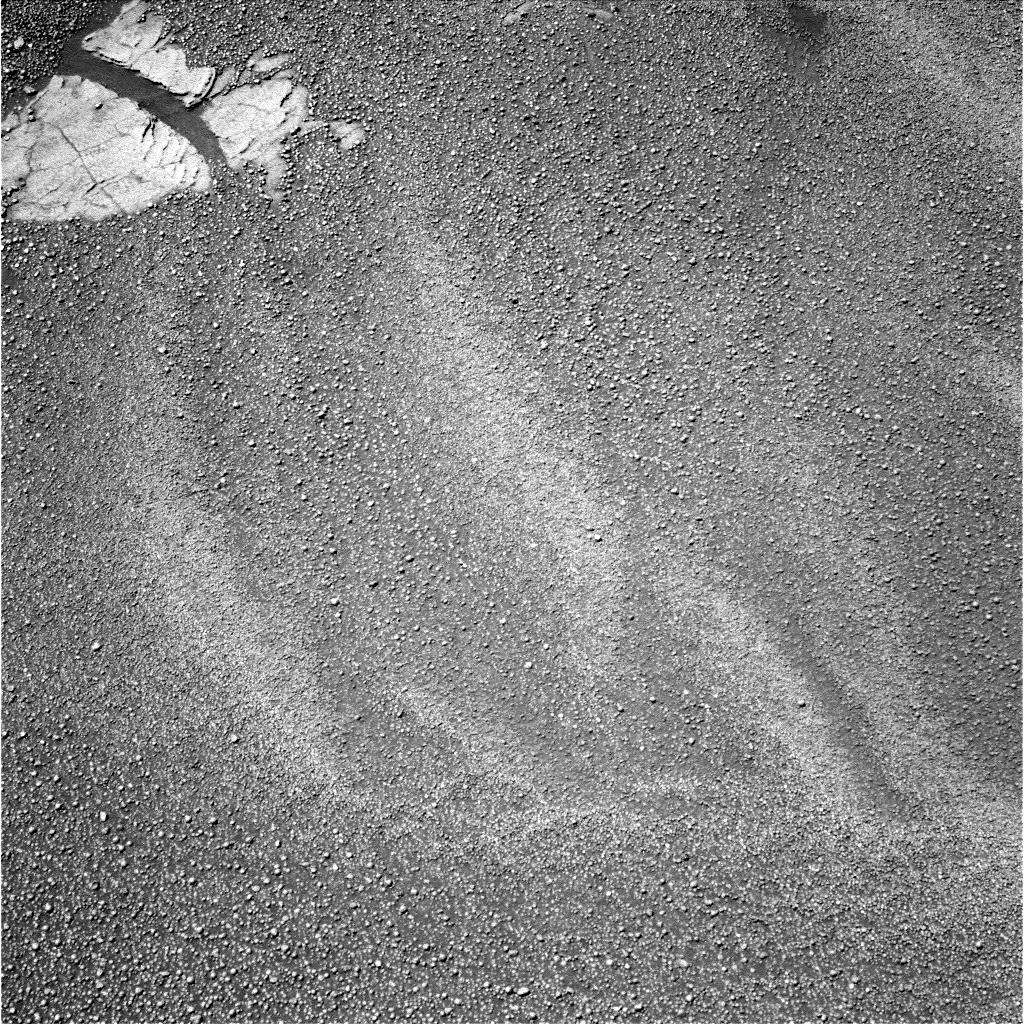
Terrain classes present: Bedrock, Gravel / Sand / Soil